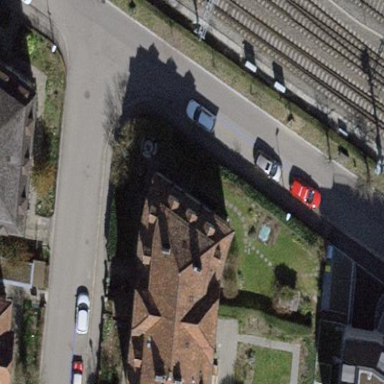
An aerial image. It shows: Apartment building with tile roof.